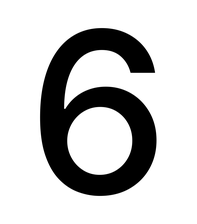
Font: Inter_Medium